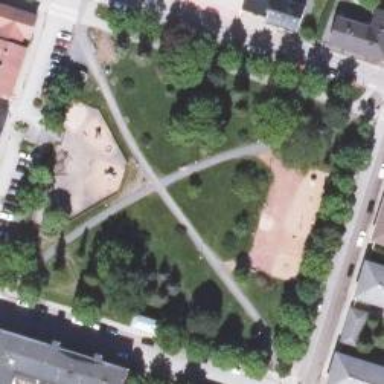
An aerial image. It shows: Park.